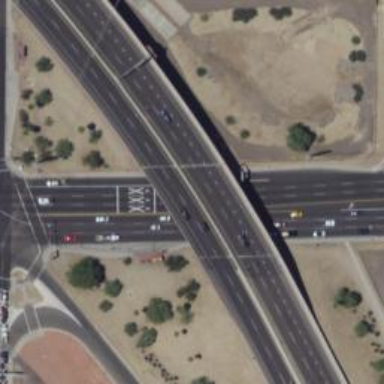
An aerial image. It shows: Asphalt trunk highway.